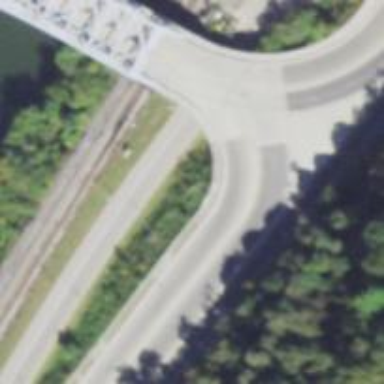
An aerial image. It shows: Primary link highway.